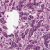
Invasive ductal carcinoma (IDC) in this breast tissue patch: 1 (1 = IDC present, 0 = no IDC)